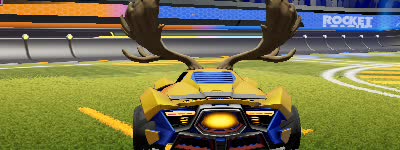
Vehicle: werewolf